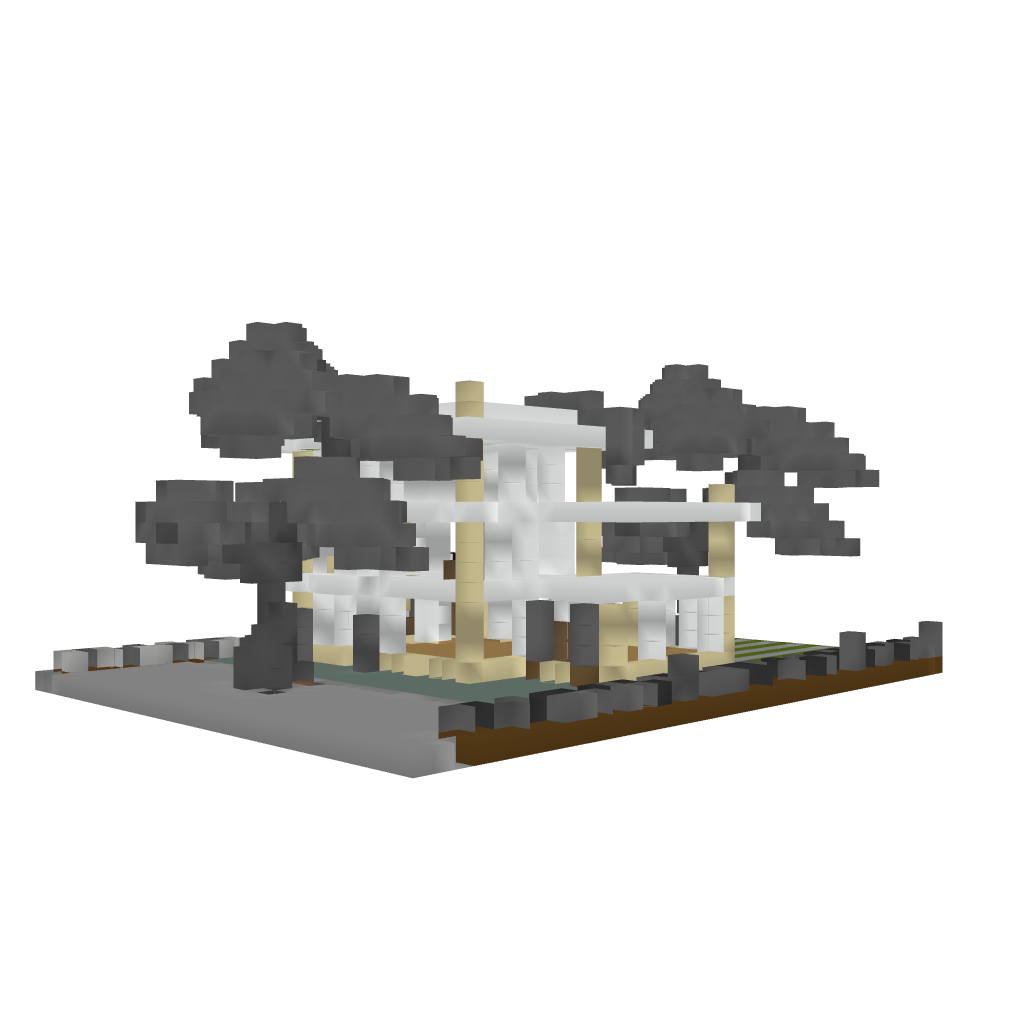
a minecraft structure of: Small Modern House